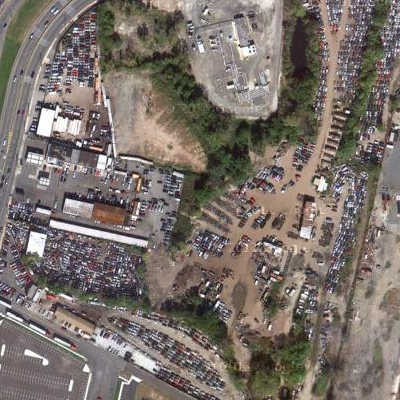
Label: gParking